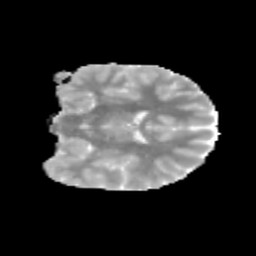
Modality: MD
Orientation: coronal
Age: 11
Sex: male
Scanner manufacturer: siemens
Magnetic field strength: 3 T
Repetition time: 3.8 s
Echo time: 0.07 s